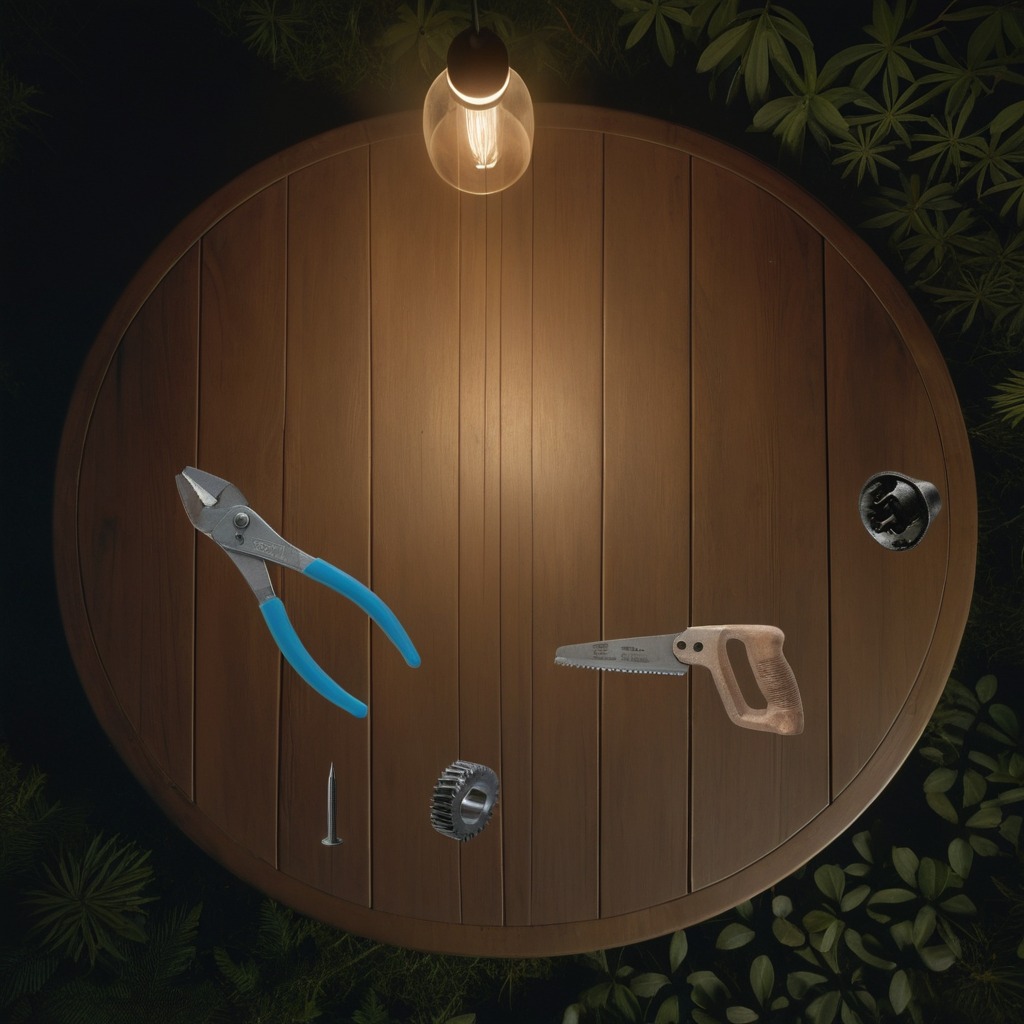
A steel gear with teeth, a metal machine screw, an iron nail, pliers, and a handheld metal saw are lying on the wooden table.